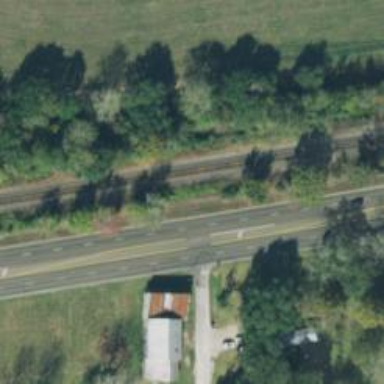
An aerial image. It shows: Trunk highway.